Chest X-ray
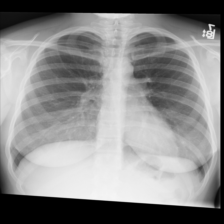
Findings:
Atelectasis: negative
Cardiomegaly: negative
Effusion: negative
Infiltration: negative
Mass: negative
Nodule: negative
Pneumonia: negative
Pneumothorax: negative
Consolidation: negative
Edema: negative
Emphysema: negative
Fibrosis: negative
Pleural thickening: negative
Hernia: negative